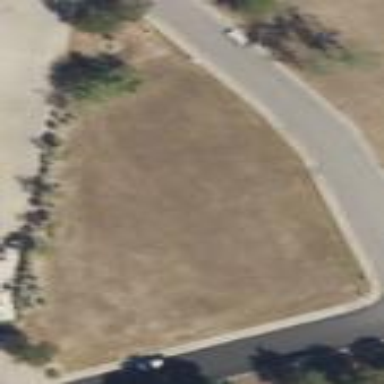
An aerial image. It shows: Kerb barrier surrounding grassy area.